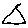
Label: triangle